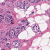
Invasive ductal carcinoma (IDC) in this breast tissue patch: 1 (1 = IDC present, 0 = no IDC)